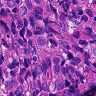
Metastatic tissue present: yes